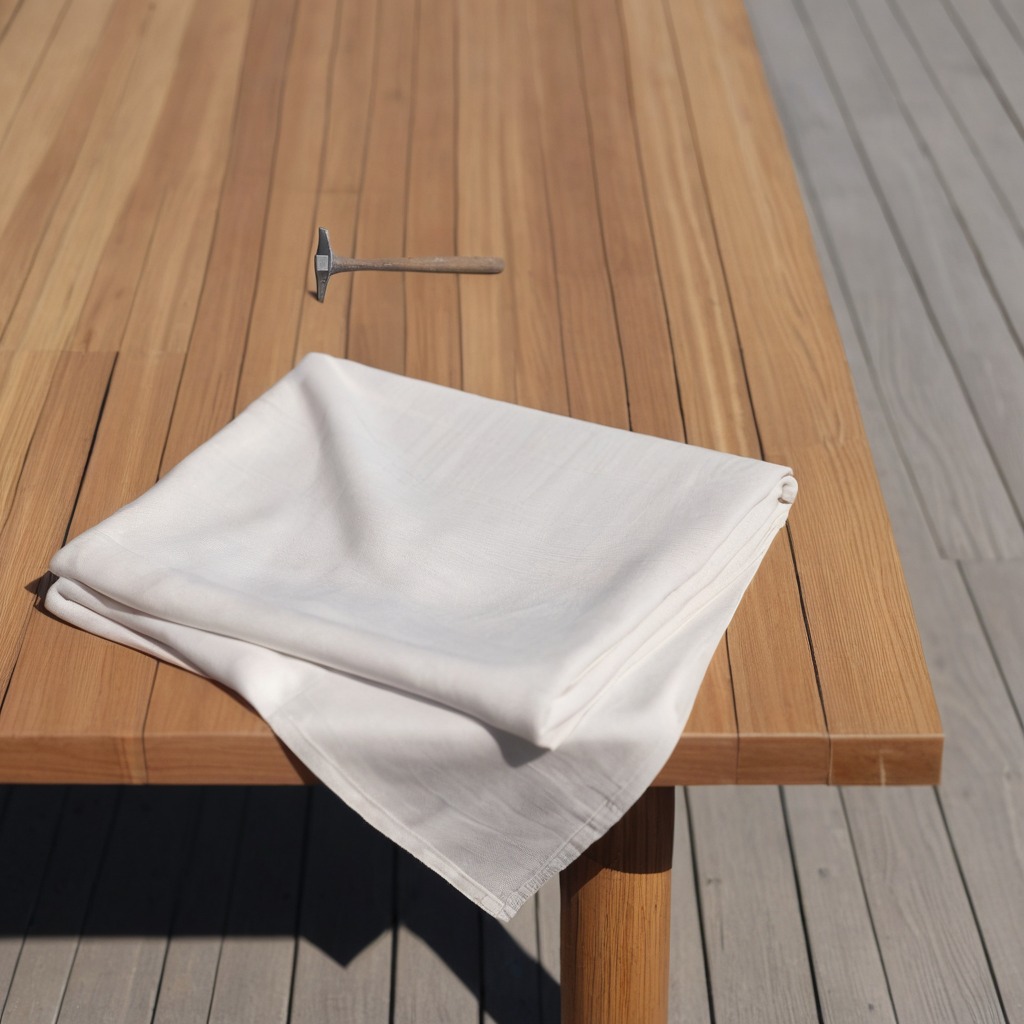
A hammer lying on a wooden table in an outdoor workshop during daytime bright natural light soft shadows worn but beneath the cloth.